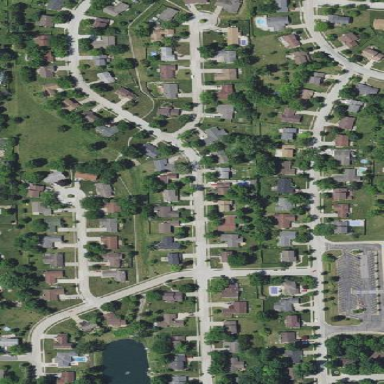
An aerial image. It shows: Residential area consisting of single-family homes.